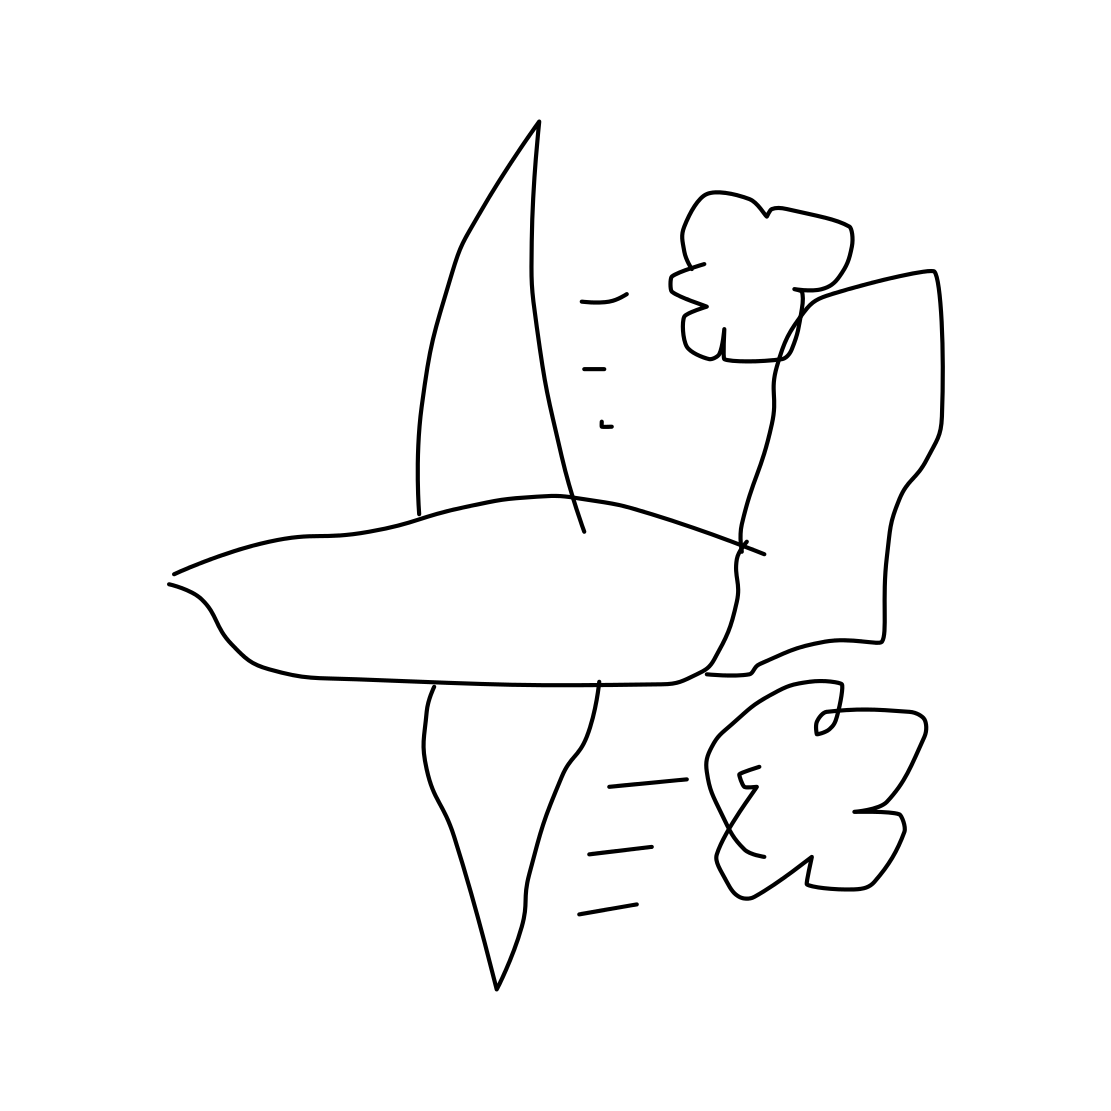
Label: airplane